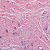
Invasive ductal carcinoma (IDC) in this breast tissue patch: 1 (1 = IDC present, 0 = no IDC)